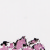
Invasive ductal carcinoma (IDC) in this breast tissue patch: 0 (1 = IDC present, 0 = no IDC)